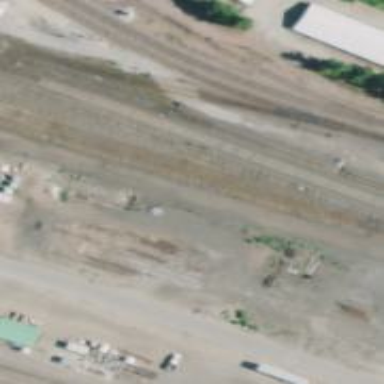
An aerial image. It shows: Railway siding with rails.